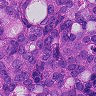
Metastatic tissue present: yes